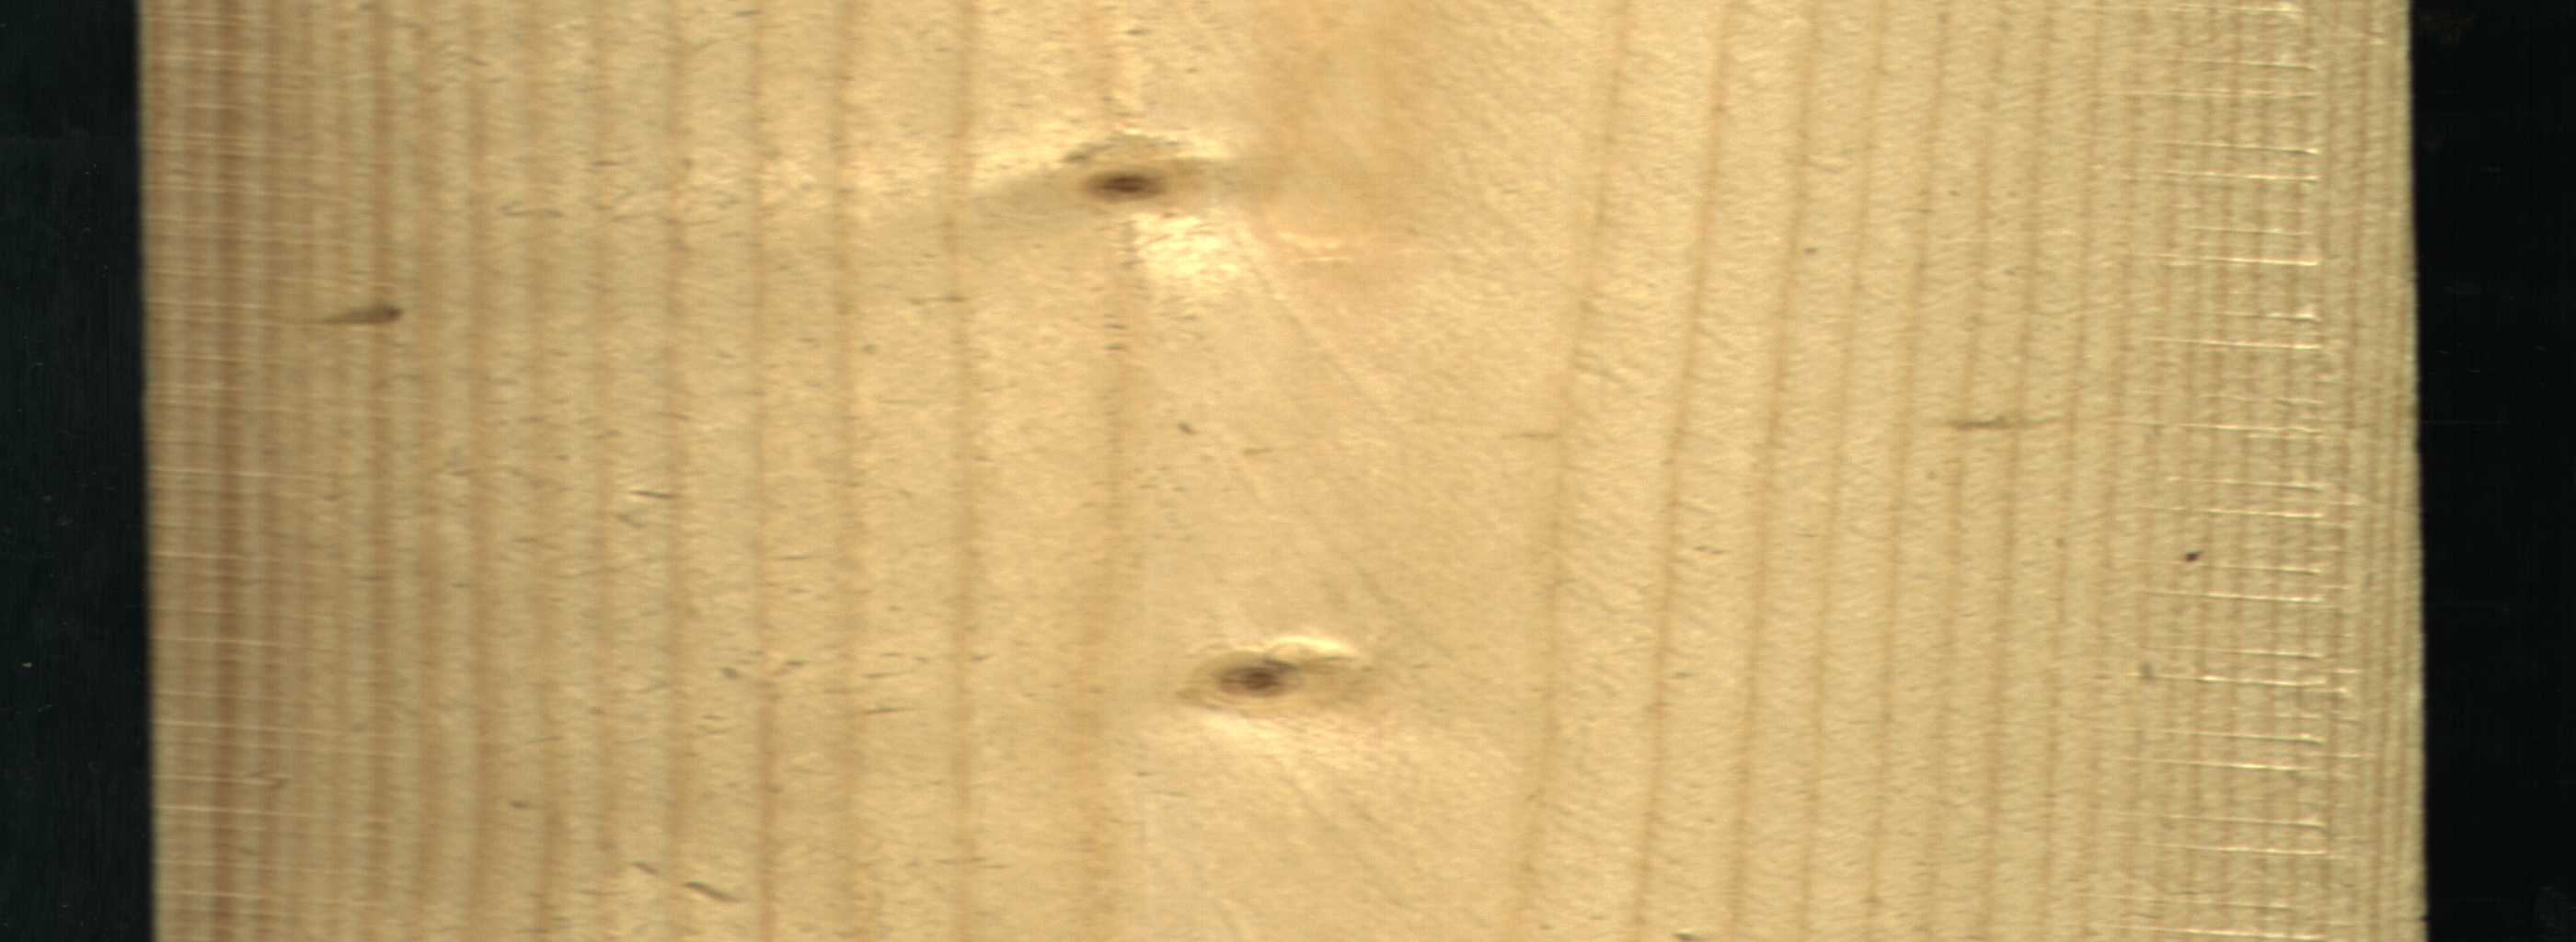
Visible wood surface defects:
Live_Knot
Live_Knot